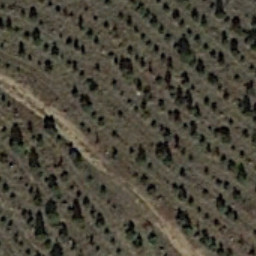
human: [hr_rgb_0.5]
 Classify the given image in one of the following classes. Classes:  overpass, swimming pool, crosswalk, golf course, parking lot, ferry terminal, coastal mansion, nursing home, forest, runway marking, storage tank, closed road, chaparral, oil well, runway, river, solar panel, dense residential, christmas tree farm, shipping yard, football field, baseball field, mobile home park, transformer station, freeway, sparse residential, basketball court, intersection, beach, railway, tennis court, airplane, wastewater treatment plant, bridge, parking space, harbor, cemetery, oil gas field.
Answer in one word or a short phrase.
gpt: christmas tree farm